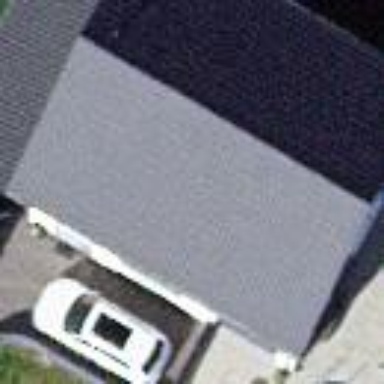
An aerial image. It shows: House with gabled roof oriented along the building.